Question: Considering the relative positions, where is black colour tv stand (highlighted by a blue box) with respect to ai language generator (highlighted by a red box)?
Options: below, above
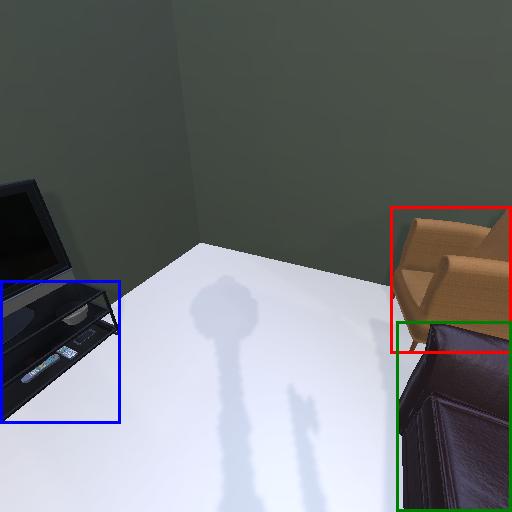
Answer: below